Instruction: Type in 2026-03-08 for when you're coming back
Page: home
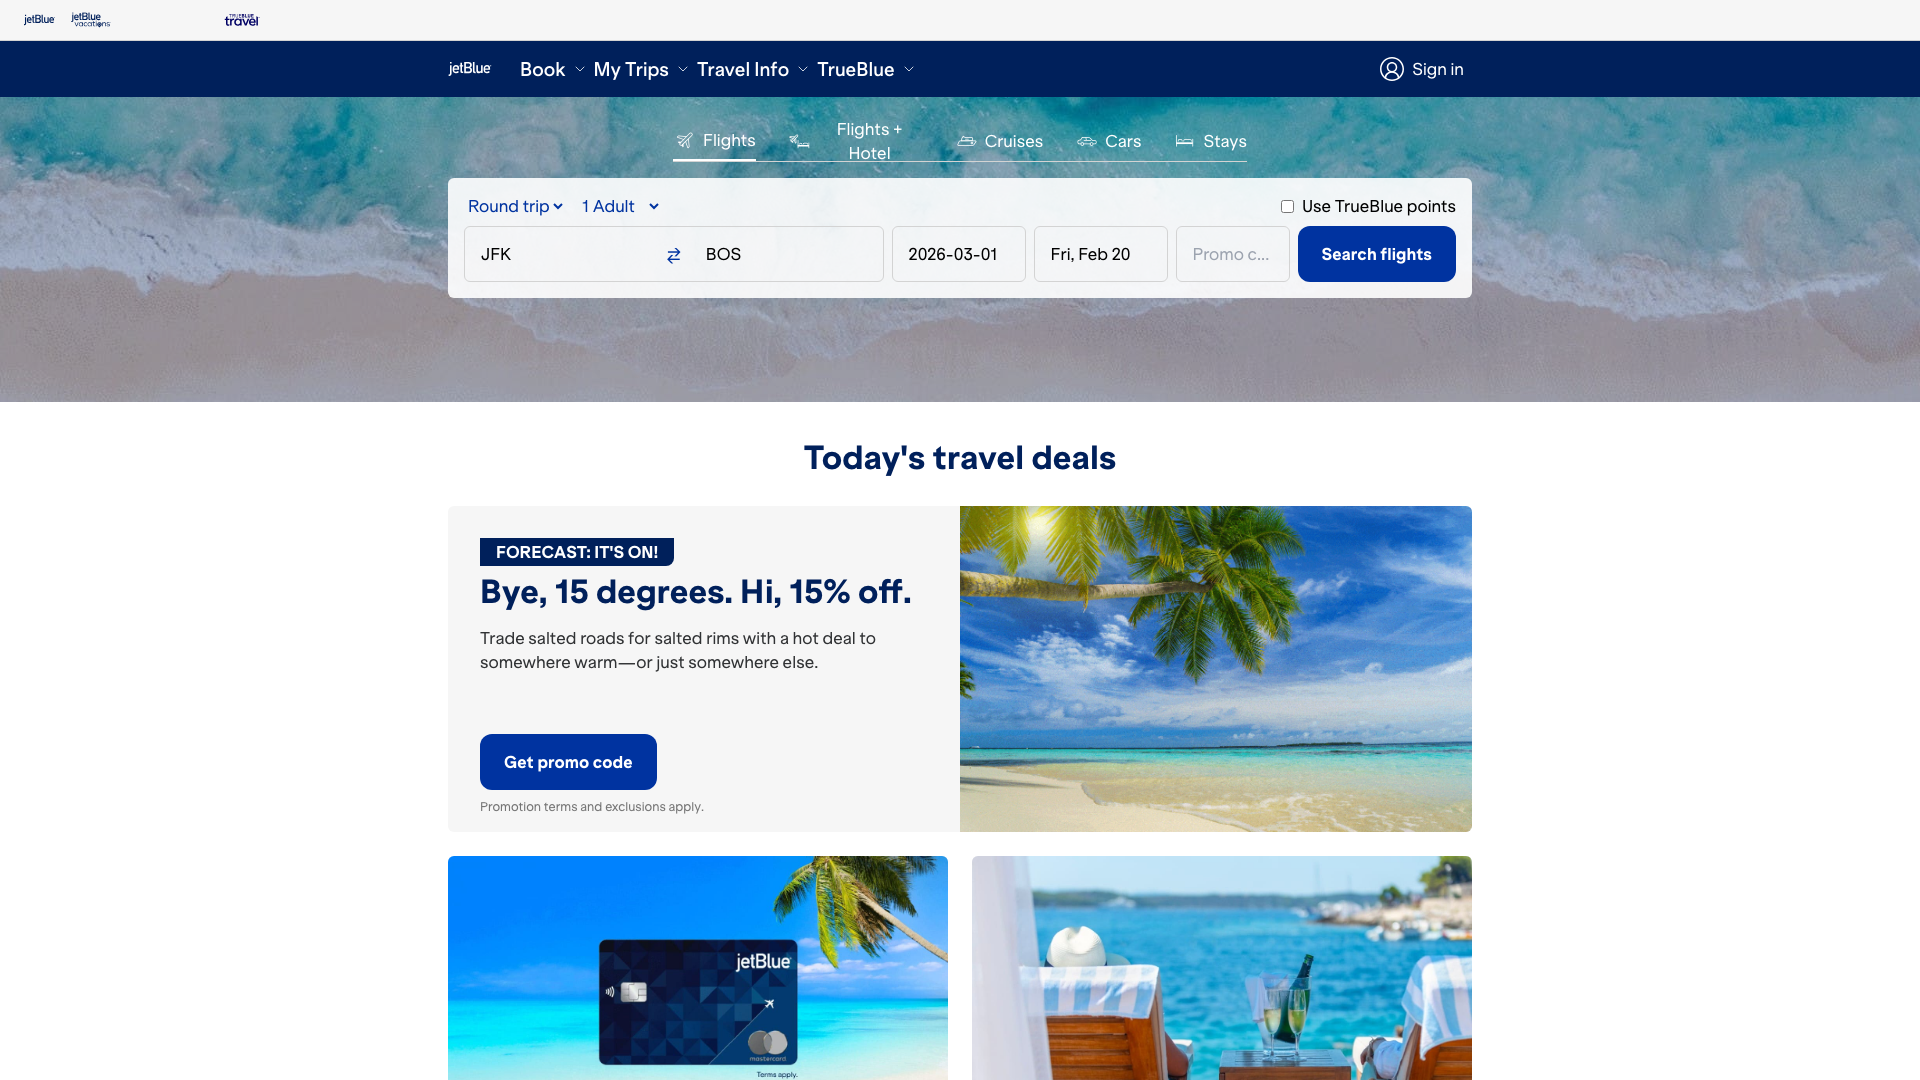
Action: type